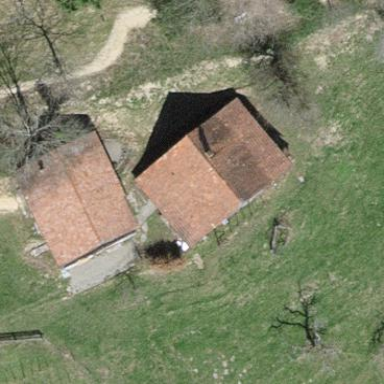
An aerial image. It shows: Shed building.